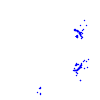
Particle: kaon